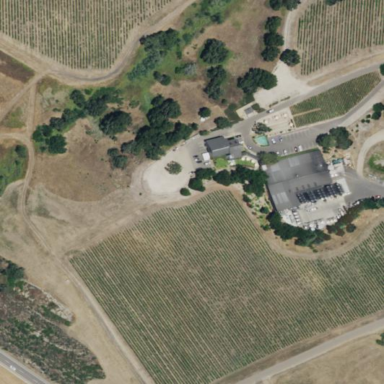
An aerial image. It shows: Vineyard where grapes are grown.